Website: apple
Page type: payment
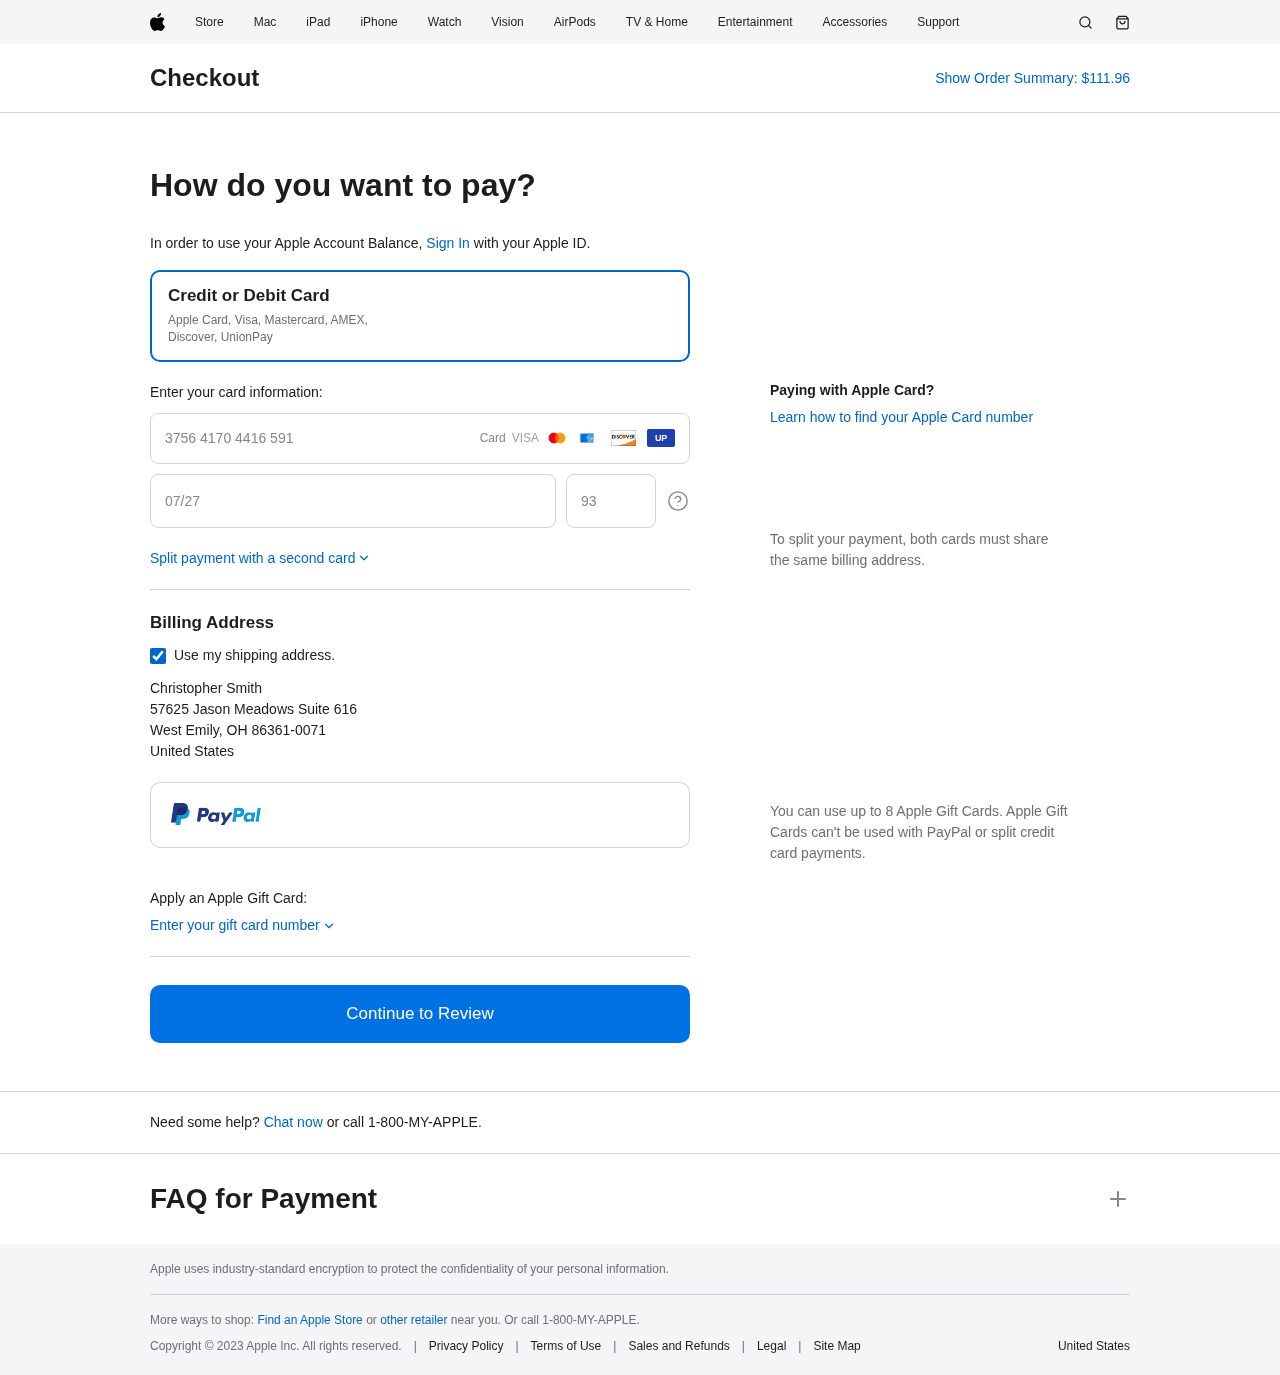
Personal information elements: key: PII_CARD_CVV
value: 9338
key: PII_CARD_EXPIRY
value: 07/27
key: PII_CARD_NUMBER
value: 3756 4170 4416 591
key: PII_COUNTRY
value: United States
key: PII_FULLNAME
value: Christopher Smith
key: PII_STREET
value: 57625 Jason Meadows Suite 616
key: PII_CITY_STATE_ZIP
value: West Emily, OH 86361-0071
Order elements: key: ORDER_TOTAL
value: $111.96